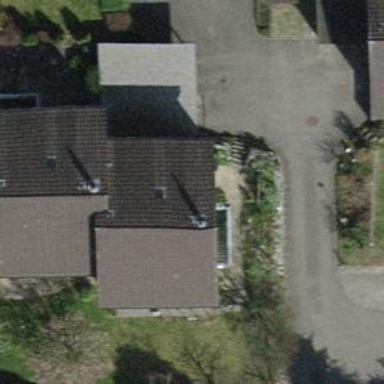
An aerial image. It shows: Terrace building.